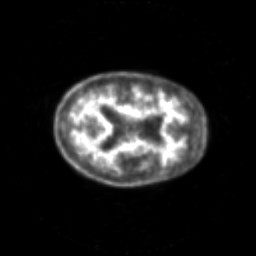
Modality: PET
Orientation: axial
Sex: female
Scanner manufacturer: siemens